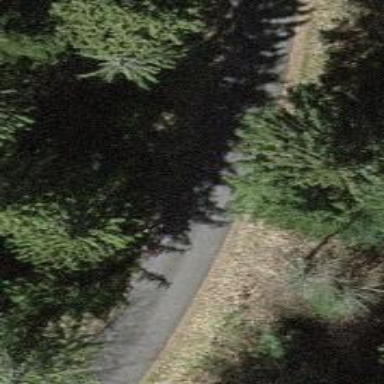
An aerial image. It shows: Unclassified asphalt road with grade1 tracktype.